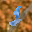
Label: 2